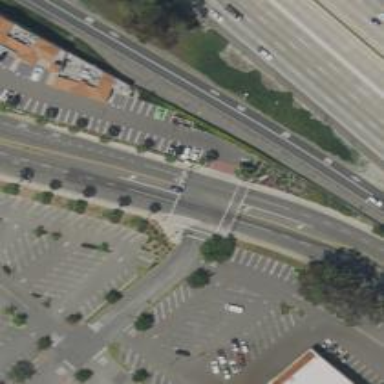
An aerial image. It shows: Asphalt footway with marked crossing lines.